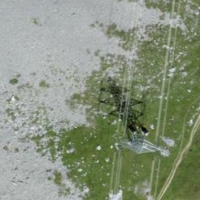
EUNIS habitat code: 48
Species observed at this site:
Rupicapra rupicapra
Geum montanum
Capra ibex